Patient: sex M, age 78
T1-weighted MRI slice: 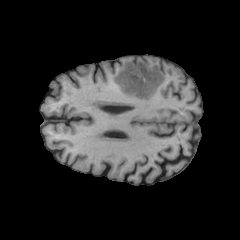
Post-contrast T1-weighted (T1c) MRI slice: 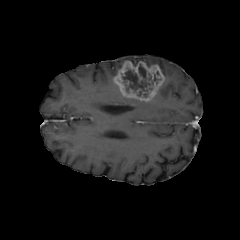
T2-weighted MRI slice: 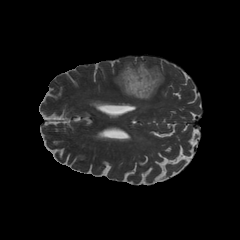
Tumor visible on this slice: yes
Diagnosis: Glioblastoma, IDH-wildtype
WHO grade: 4